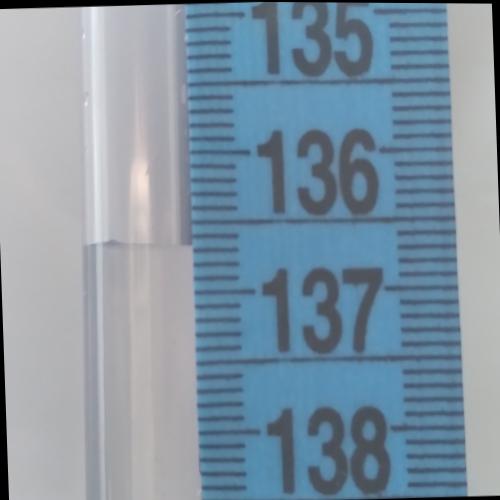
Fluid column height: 136.7 cm